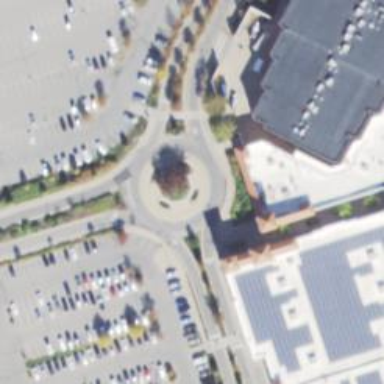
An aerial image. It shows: Service road that intersects roundabout.